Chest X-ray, PA view. Patient: 61 years old, sex F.
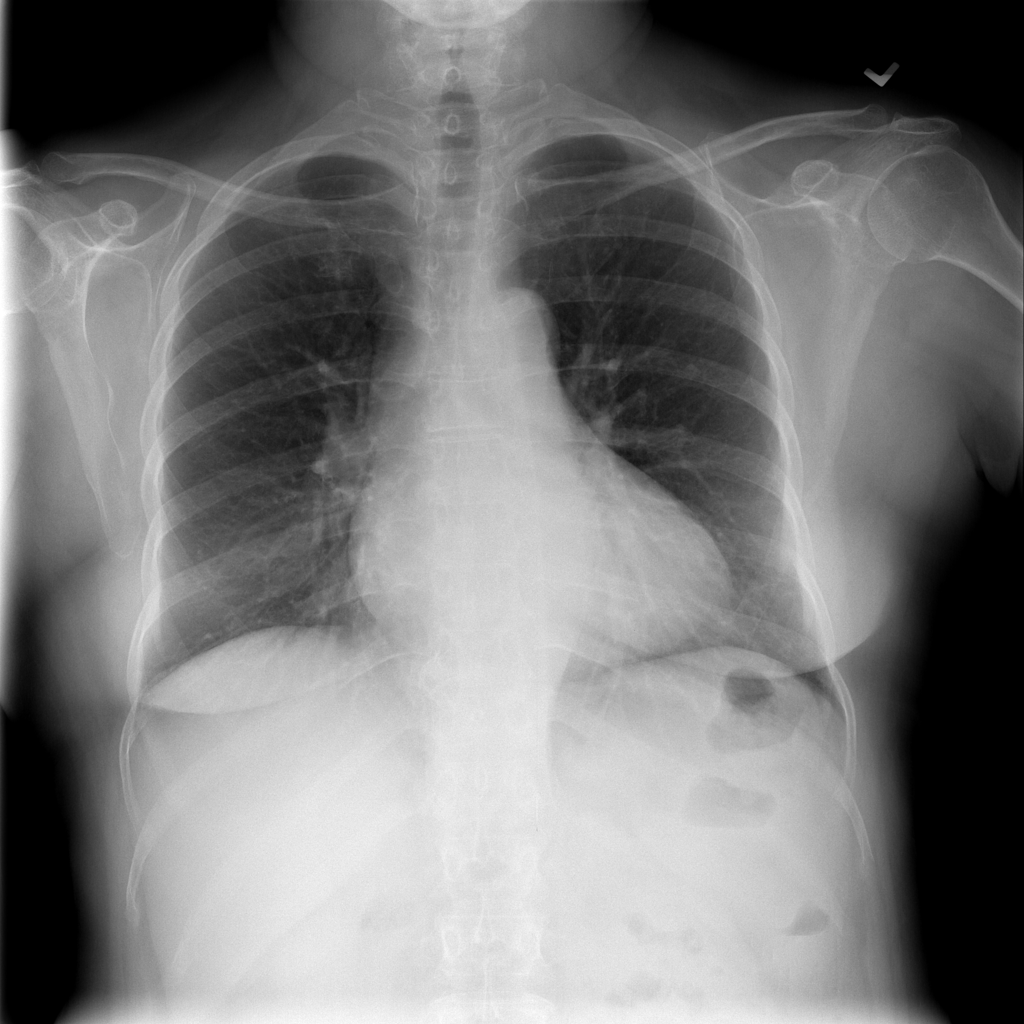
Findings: Cardiomegaly